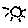
Label: sun